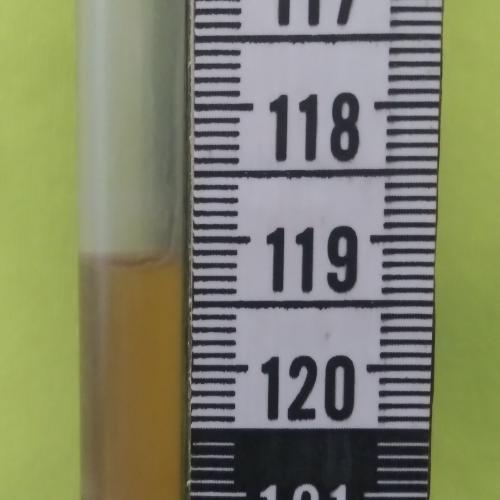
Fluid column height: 119.2 cm